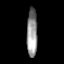
Tissue: prostate
Cell type: Epithelial cells
Senescence score: 0.3101
Nuclear area (px): 499
Mean DAPI intensity: 147.244